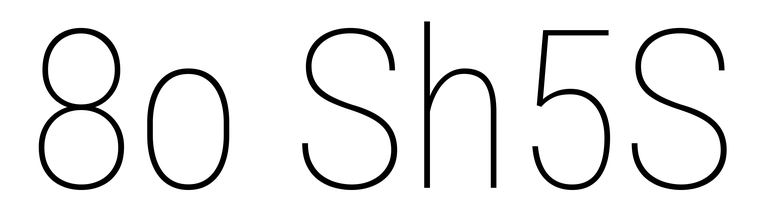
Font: Roboto_Condensed_Thin